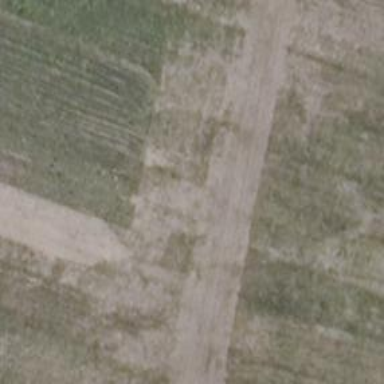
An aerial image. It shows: Grassy track with grade 5 track type.